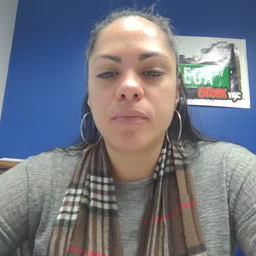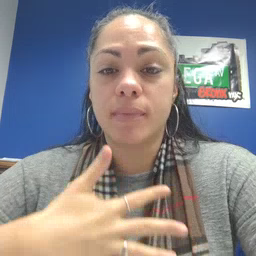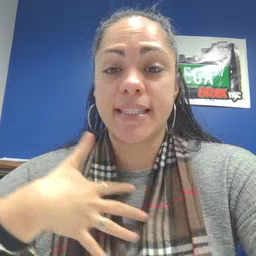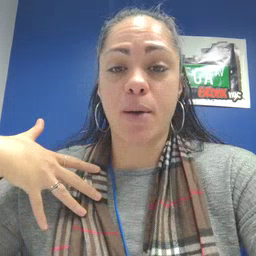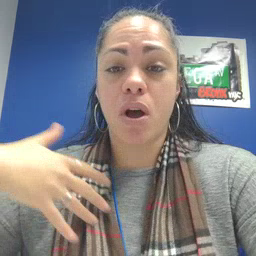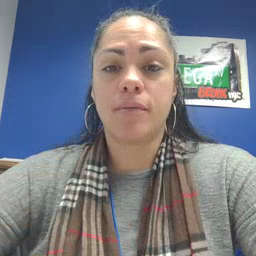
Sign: zebra